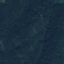
Label: Forest